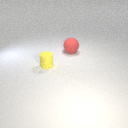
small yellow rubber cylinder in front of large red rubber sphere